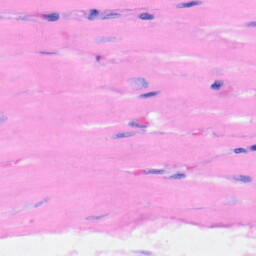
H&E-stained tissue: Heart